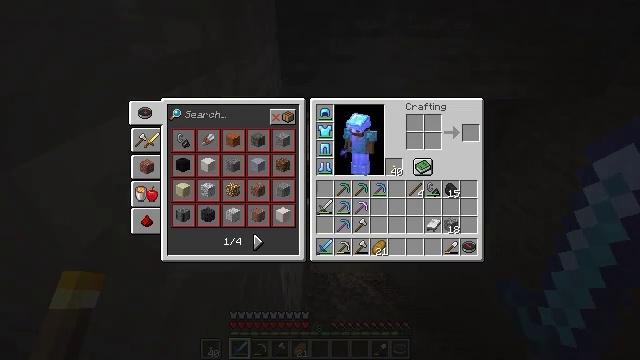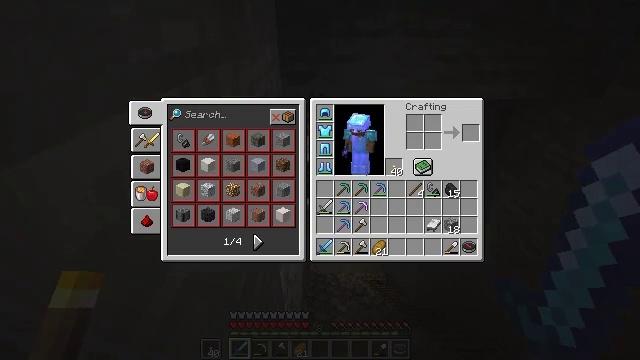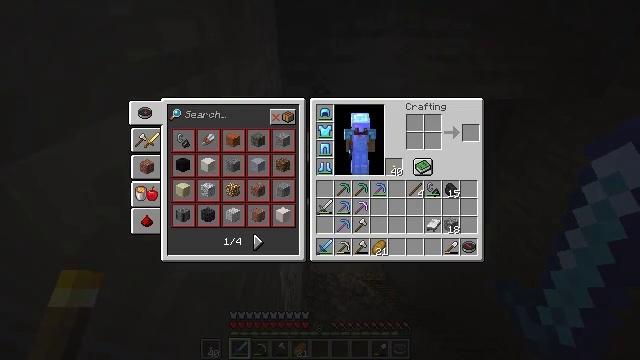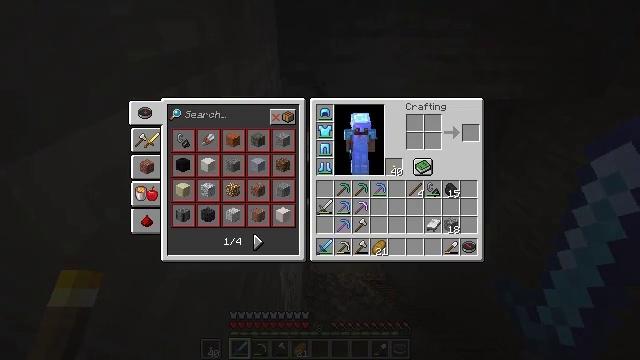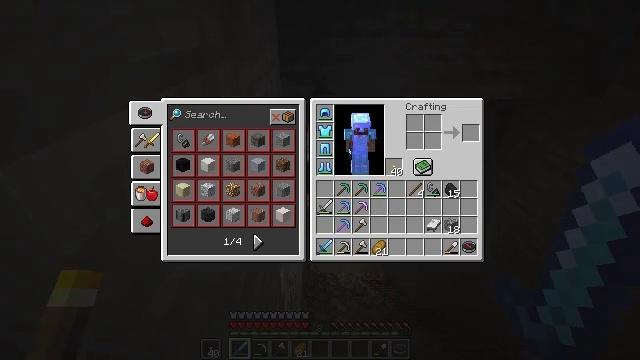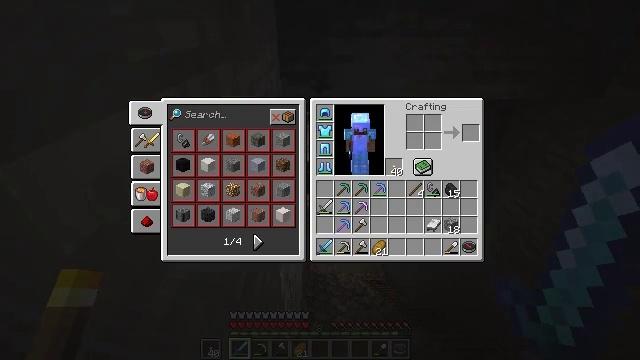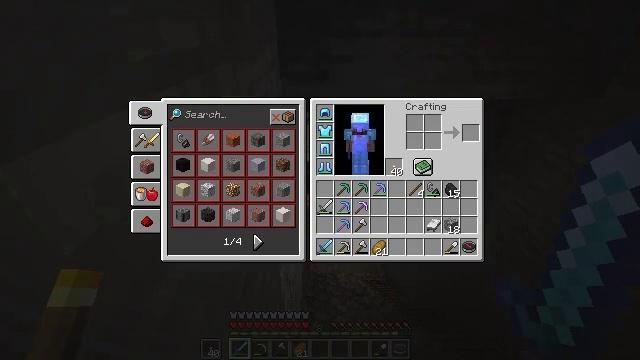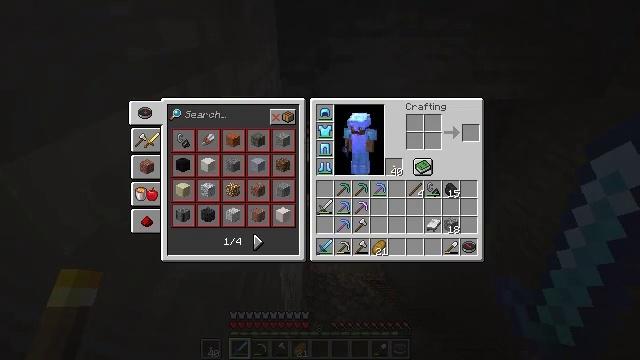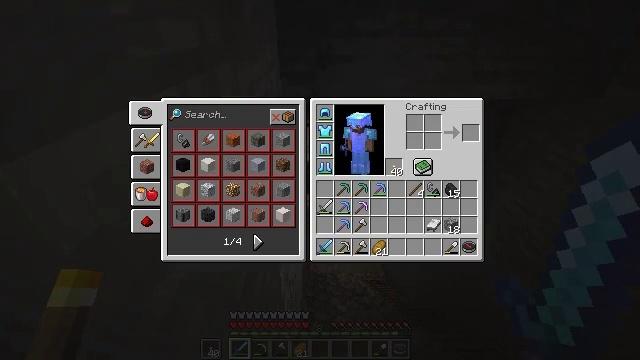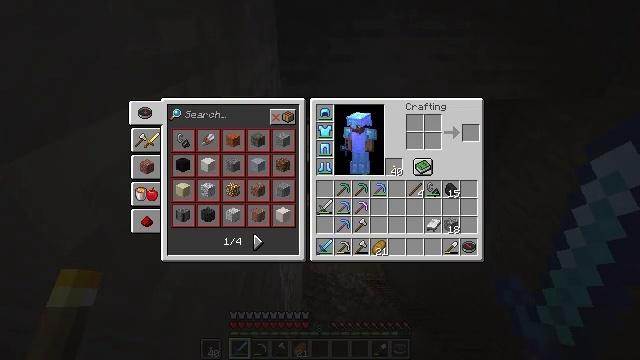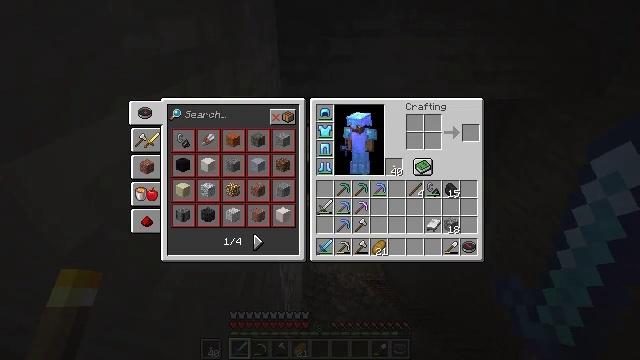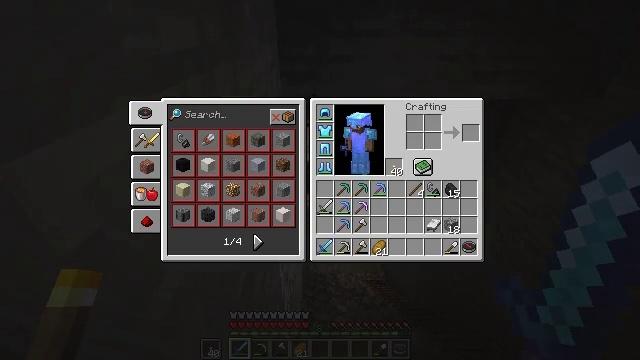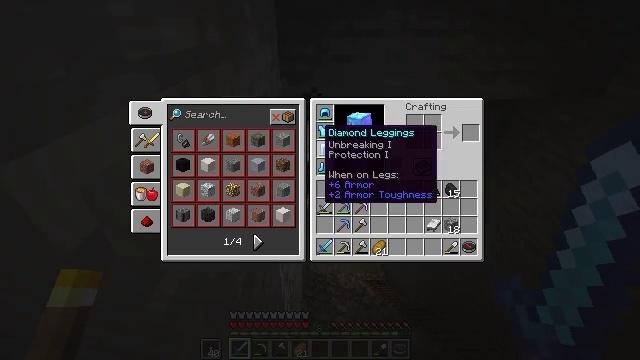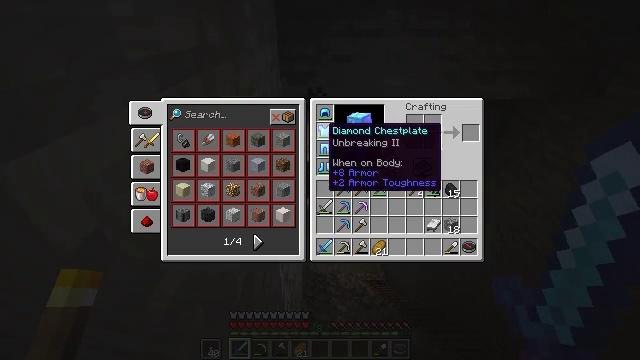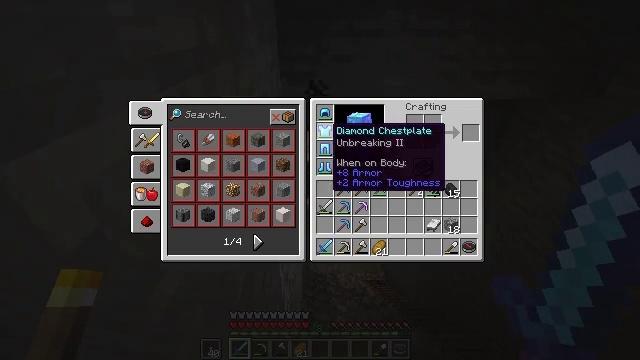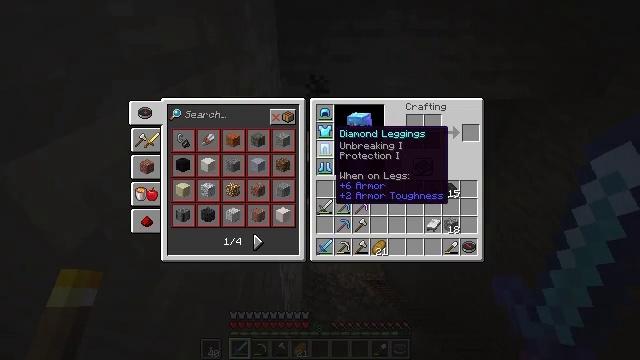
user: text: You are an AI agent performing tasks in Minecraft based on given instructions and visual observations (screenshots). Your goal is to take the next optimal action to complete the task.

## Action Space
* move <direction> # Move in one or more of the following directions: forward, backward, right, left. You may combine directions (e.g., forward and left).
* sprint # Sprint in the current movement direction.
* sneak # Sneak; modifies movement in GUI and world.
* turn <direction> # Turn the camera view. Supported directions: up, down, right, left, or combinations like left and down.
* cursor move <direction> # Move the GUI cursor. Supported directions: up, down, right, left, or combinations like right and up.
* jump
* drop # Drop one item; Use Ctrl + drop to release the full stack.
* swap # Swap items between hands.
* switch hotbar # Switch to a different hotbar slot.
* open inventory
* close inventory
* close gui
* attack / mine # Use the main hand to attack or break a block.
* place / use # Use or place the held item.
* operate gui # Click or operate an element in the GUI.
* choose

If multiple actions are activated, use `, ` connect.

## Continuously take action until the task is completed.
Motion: motion action
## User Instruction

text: Gather the redstone wall torch attached to the wall.
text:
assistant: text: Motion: move forward, cursor move right and up
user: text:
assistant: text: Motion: move forward
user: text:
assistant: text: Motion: move forward
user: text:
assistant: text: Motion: move forward
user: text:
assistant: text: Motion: move forward
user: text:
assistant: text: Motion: move forward, cursor move left and up
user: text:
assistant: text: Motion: move forward, cursor move left and up
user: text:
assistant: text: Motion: move forward
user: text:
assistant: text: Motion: move forward
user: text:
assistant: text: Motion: move forward
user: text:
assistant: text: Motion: move forward
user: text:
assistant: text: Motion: move forward
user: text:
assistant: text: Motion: move forward
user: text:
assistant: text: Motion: move forward
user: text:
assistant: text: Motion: move forward
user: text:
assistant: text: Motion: move forward
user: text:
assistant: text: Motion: move forward
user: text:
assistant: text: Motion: move forward
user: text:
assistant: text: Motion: move forward
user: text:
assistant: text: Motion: move forward
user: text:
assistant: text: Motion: move forward
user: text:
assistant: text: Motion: move forward
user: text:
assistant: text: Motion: move forward
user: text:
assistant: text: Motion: move forward
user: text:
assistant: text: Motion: move forward
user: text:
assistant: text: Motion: move forward
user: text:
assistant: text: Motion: move forward
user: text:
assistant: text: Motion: move forward
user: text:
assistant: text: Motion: move forward
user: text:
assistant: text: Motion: move forward